Question: I am using Java 8 for my JRE in Eclipse Luna with with the m2e Maven plugin. I see this warning as soon as I create a Maven project: 'Build path specifies execution environment J2SE-1.5. There are no JREs installed in the workspace that are strictly compatible with this environment.' I see lots of older advice on this site on how to deal with this error, but nothing related to Java 8. I also that <URL>. The most promising answer I have found thus far comes from @Pascal Thivent here:
<URL>
But these instructions no longer seem to be relevant for Luna:
> Eclipse project Properties > Maven > Update Project Configuration
I only see "Lifecycle mapping" under Maven.

Can someone please explain (1) what this error means (2) if it is still a worry, given that J2SE-1.5 seems to have been deprecated (3) how to best fix it in Luna?
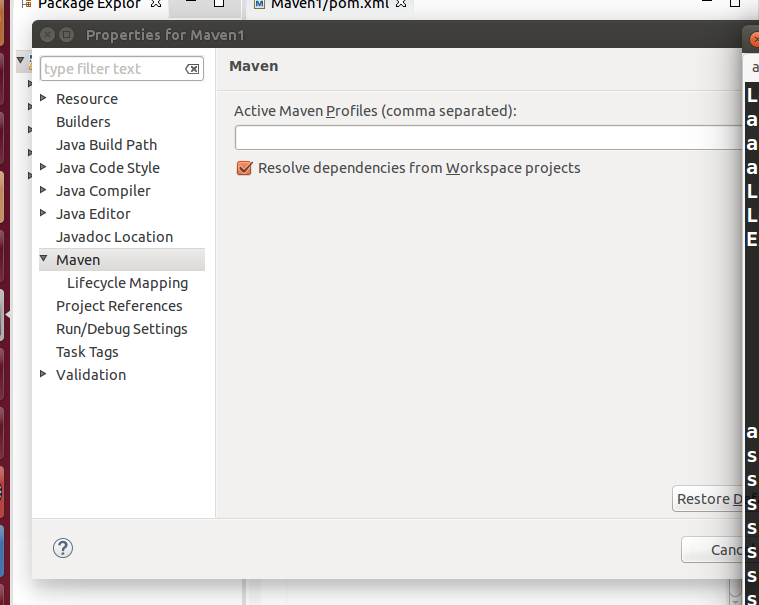
Answer: 1. This error is because the project pom file is instructing maven to compile against java 1.5.
2. It is best to compile and test to a current java version. In your case java 8.
3. I am unsure how to fix it inside the eclipse IDE, but the project pom file can be edited to include the compile version as follows: <plugin>
<groupId>org.apache.maven.plugins</groupId>
<artifactId>maven-compiler-plugin</artifactId>
<version>3.1</version>
<configuration>
<source>1.8</source>
<target>1.8</target>
</configuration>
</plugin>